Question: I'm using embedly to embed a YouTube video on a page. When the iFrame is embedded, I'm attempting to target the video which is deeply nested within this iframe. I'm not sure how to target the #document so that I can continue to drill down (within its HTML tags) and find the actual embed of the video.
Is there a way to have jQuery find a specific class no matter how deeply nested it might be?

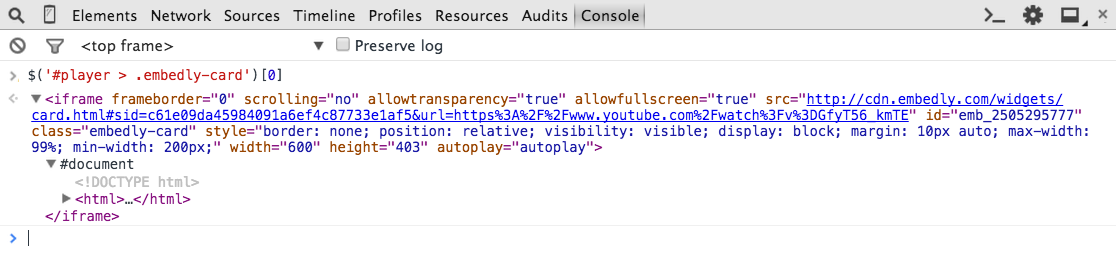
Answer: The problem is that you're trying to communicate with a document that's within an iFrame when the iFrame originates from a different domain.
See this article for more details:
<URL>
However, you'll likely be able to do what you need to do by using the YouTube JavaScript API:
<URL>